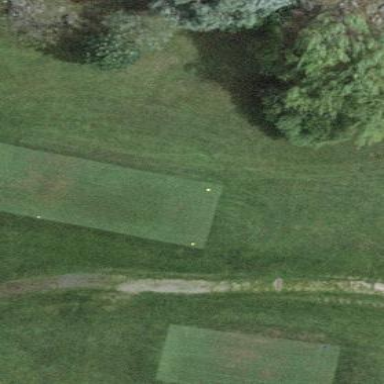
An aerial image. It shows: Golf tee on grassy land.